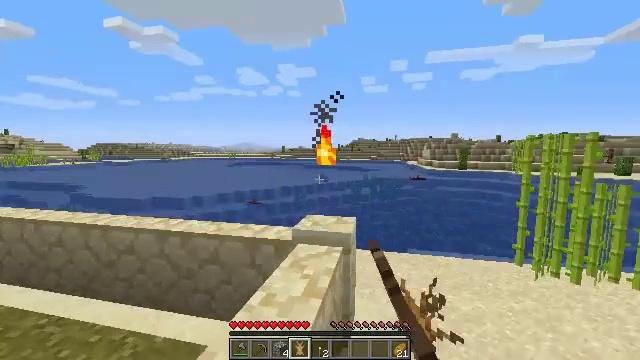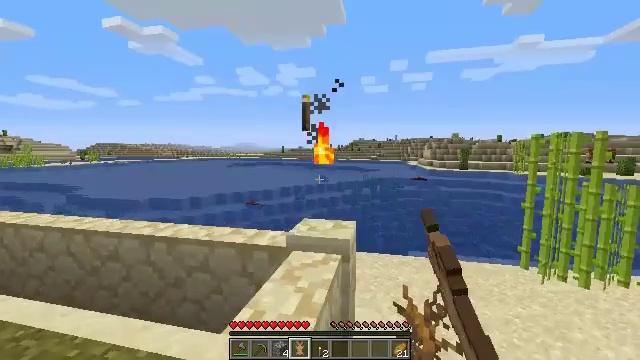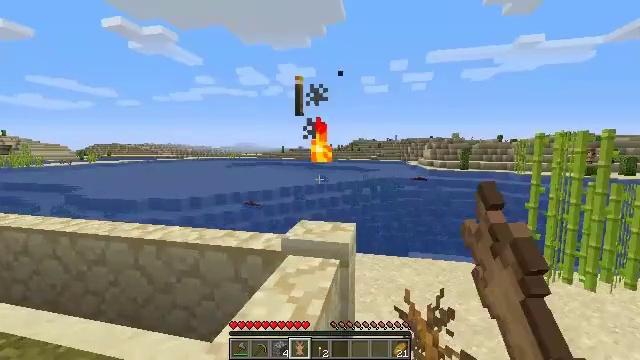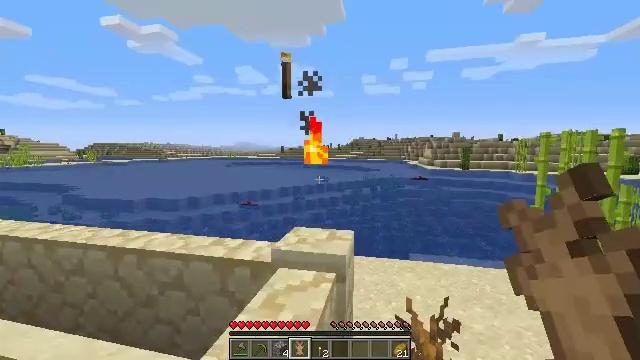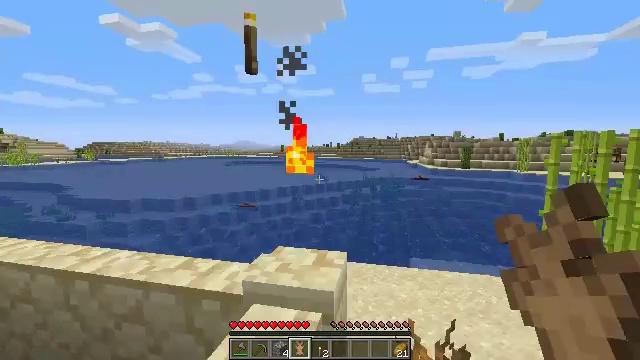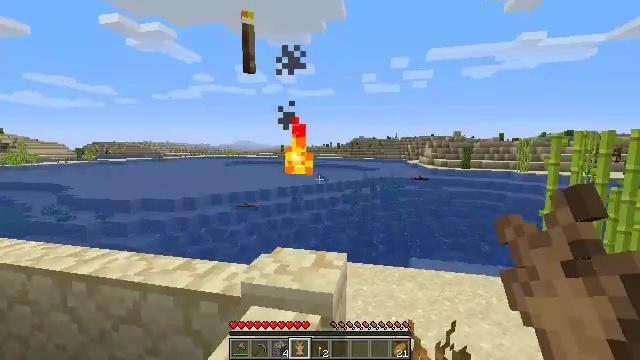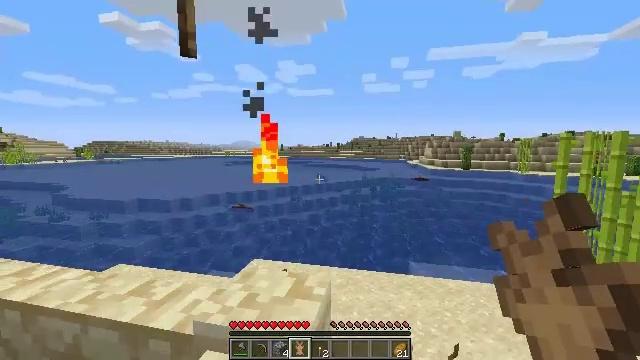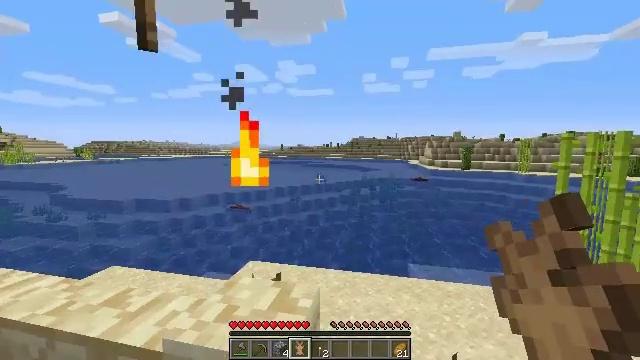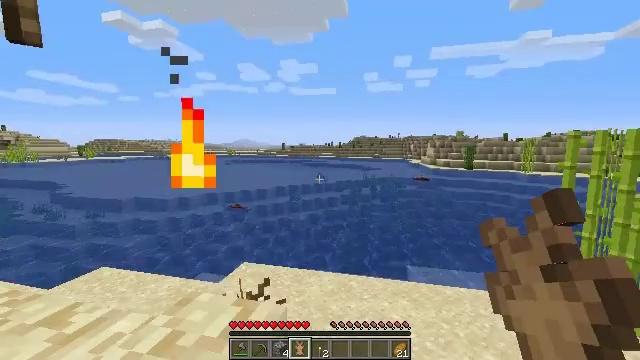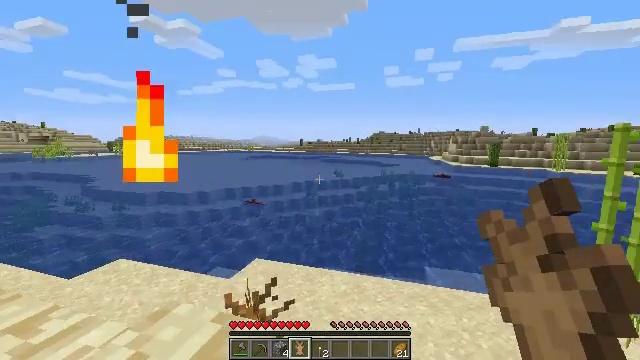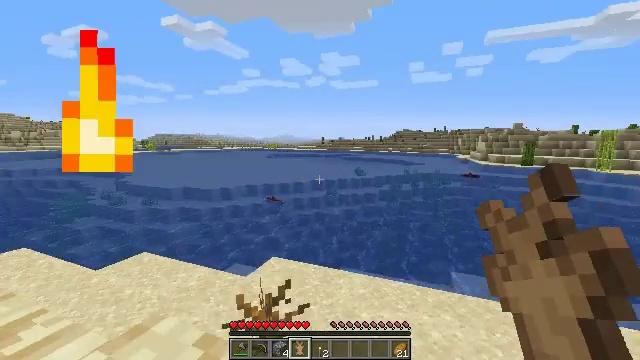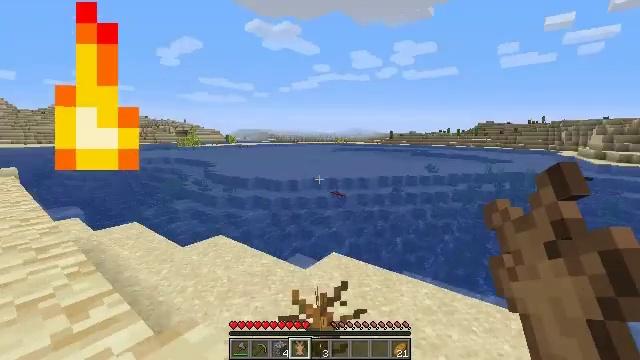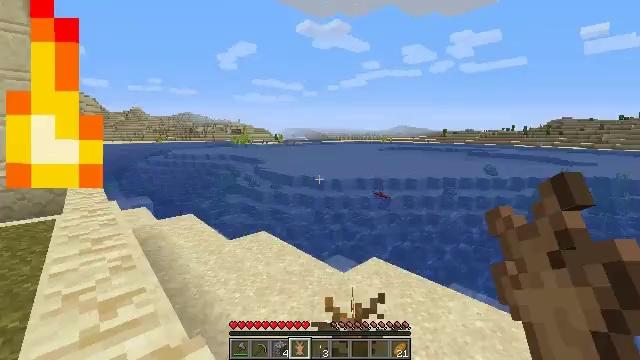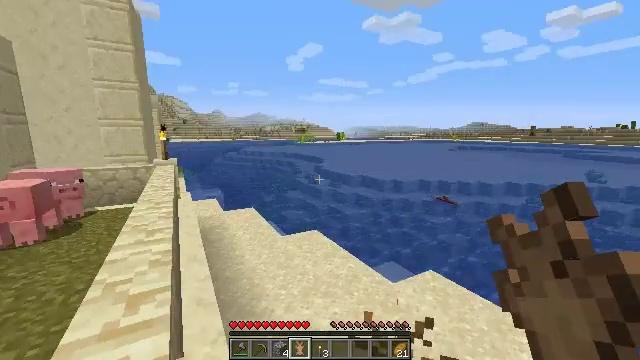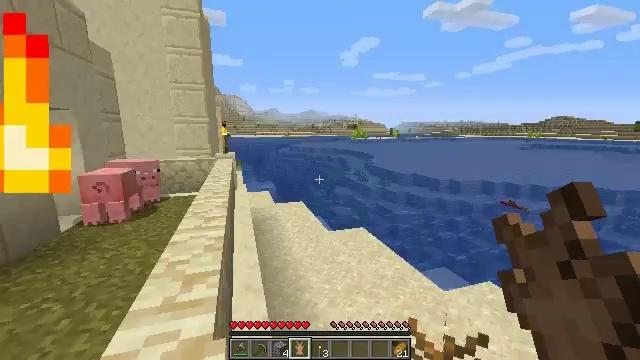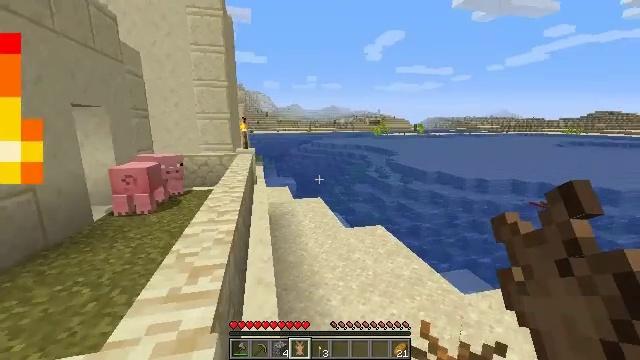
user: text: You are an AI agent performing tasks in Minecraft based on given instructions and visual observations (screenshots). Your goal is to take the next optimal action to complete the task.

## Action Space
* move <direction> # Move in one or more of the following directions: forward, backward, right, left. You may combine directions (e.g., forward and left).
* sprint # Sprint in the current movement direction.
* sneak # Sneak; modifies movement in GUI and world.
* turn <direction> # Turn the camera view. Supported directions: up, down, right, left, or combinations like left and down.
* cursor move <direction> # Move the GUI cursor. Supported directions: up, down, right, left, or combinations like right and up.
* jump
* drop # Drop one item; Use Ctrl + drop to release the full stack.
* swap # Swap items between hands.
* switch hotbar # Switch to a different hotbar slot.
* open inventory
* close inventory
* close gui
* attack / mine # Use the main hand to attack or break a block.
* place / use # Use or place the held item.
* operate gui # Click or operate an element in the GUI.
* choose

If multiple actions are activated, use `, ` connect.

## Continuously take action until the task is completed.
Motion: motion action
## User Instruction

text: Drop a rabbit hide.
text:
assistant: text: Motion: move forward, attack / mine
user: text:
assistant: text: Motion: move forward, attack / mine
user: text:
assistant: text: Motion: move forward, attack / mine
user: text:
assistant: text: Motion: move forward
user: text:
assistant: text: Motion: move forward
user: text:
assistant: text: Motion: move forward and move right
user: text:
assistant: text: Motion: move forward and move right
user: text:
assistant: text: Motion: move forward
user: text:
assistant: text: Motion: move forward, turn left and down
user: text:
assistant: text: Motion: move forward, turn left
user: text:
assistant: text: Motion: move forward, turn left and down
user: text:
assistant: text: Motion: move forward, turn left
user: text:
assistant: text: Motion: move forward, turn left
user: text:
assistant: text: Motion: move forward, turn left
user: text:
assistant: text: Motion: move forward, turn left
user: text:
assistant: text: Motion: move forward
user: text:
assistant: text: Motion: move forward, turn left and down
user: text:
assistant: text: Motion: move forward, turn left
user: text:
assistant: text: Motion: move forward
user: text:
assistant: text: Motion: move forward
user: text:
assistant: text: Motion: move forward
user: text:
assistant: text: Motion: move forward
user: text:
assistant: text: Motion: move forward, turn left
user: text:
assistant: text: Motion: move forward, turn left
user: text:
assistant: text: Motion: move forward, turn left and up
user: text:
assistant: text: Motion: move forward, turn left
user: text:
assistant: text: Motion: move forward
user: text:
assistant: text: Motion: move forward
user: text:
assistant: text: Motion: move forward
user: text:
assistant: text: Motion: move forward